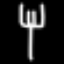
Label: fork